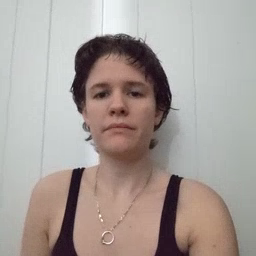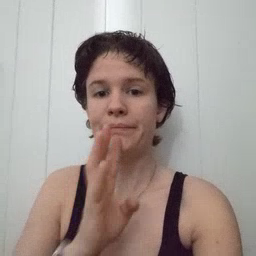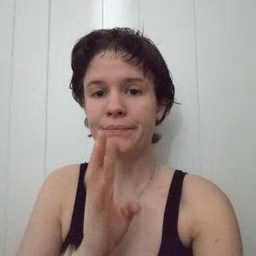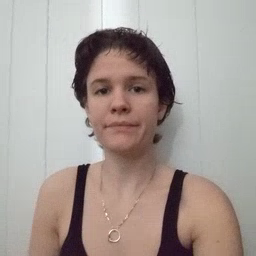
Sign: talk